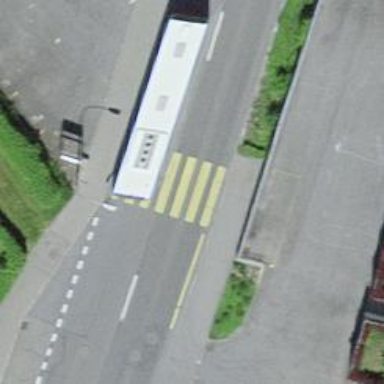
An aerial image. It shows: Uncontrolled zebra crossing on the road.